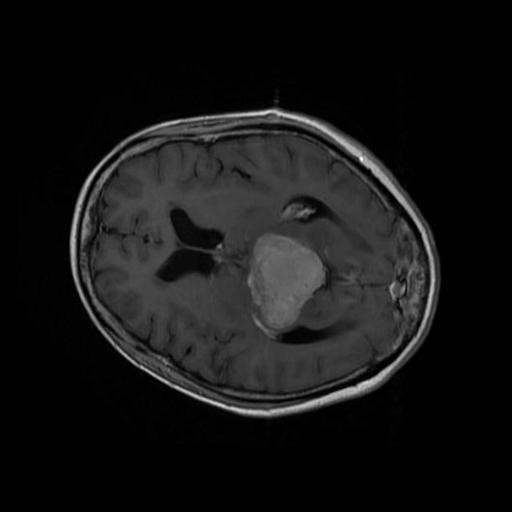
Label: brain_menin